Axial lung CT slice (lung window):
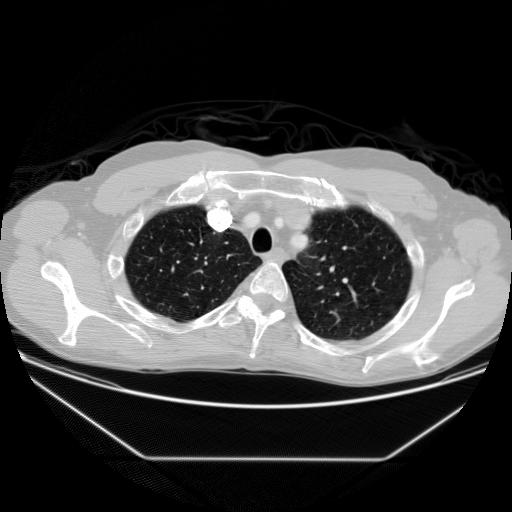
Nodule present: no